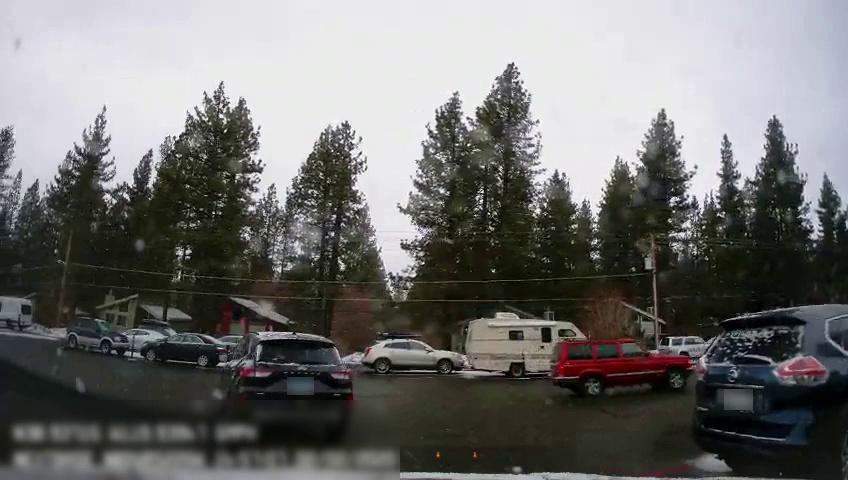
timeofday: Day
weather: Snowy
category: Vehicles | Car
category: Vehicles | SUV
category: Vehicles | Car
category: Vehicles | Car
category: Vehicles | Other LV
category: Vehicles | Truck
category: Vehicles | SUV
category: Vehicles | SUV
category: Vehicles | SUV
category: Vehicles | Van
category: Vehicles | SUV
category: Drivable Space